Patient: sex M, age 45
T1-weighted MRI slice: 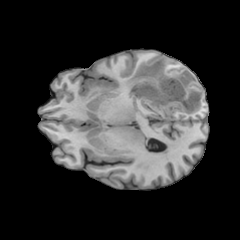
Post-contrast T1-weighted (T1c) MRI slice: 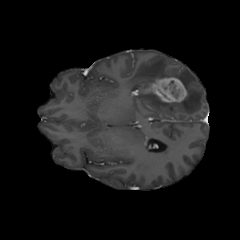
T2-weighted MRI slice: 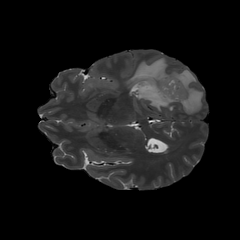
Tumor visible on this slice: yes
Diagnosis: Glioblastoma, IDH-wildtype
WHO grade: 4